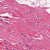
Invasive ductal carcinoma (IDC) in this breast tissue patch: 0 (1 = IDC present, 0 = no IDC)